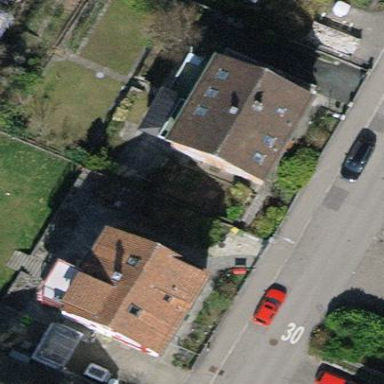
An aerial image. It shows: Building with tiled roof.